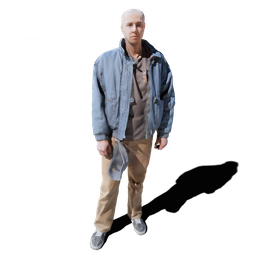
Label: people